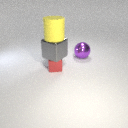
large yellow rubber cylinder above small red metal cube